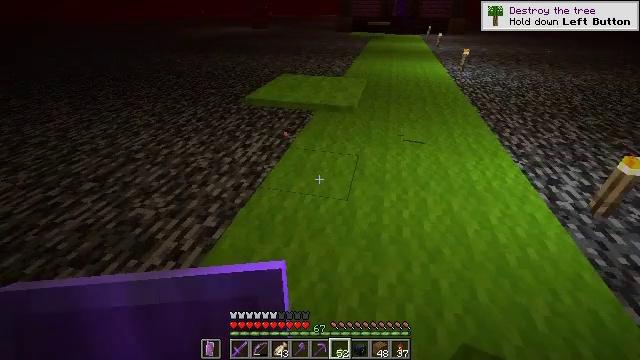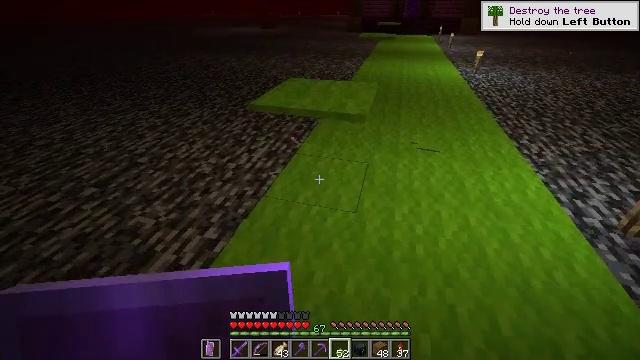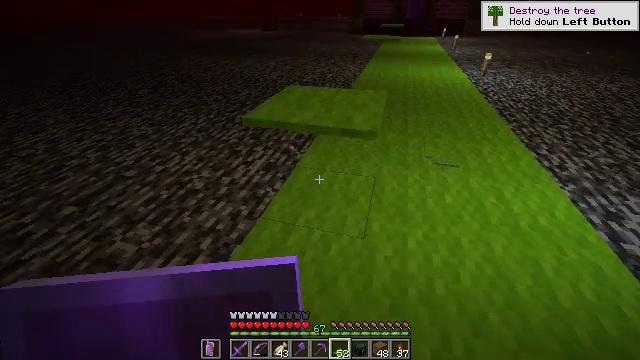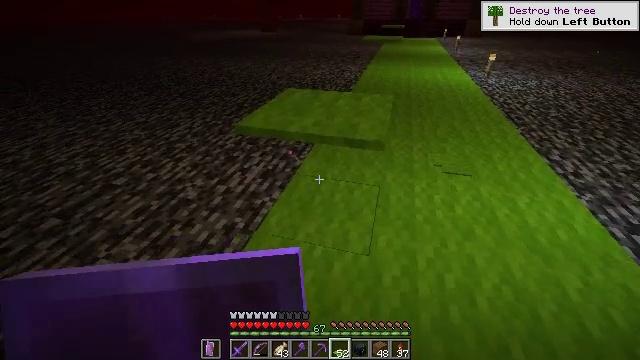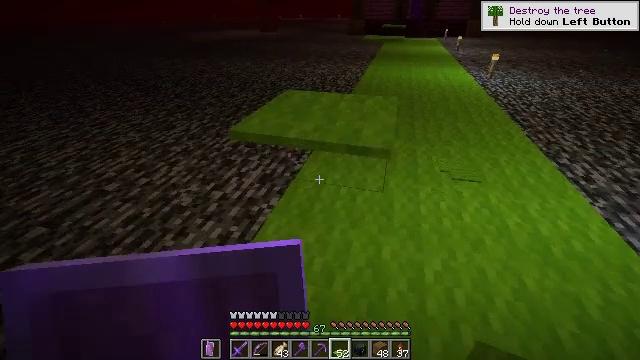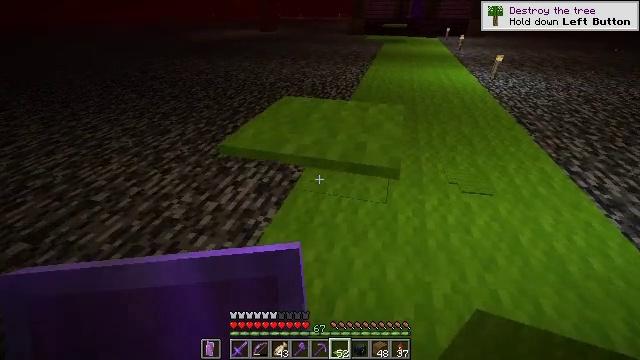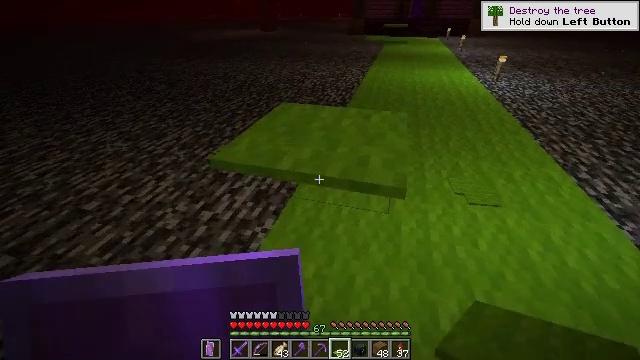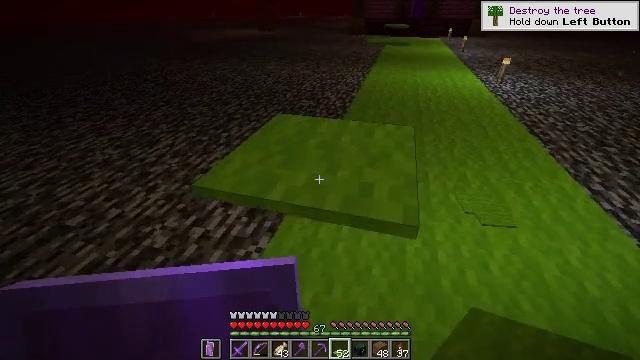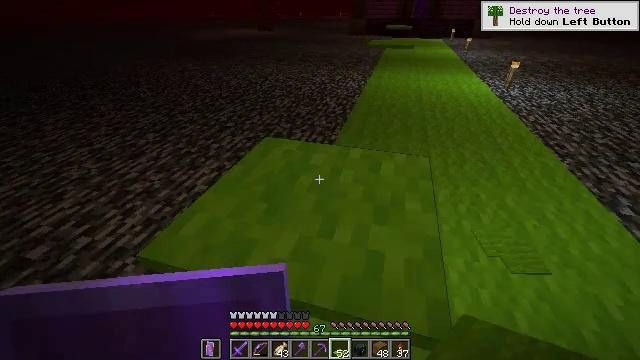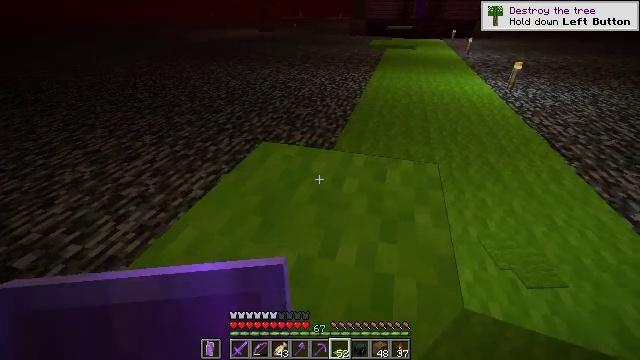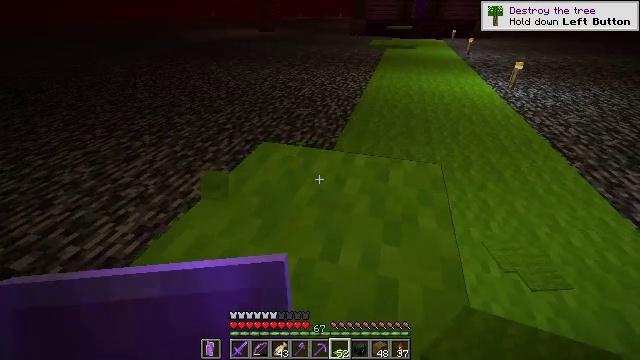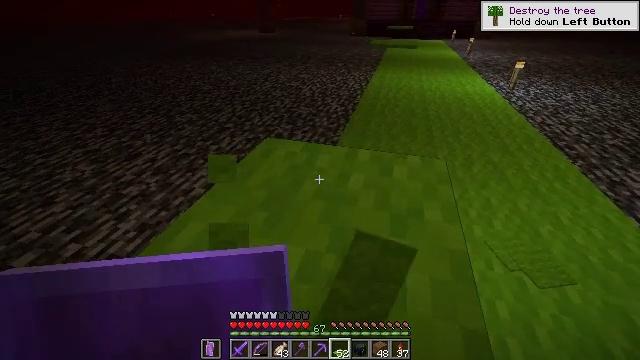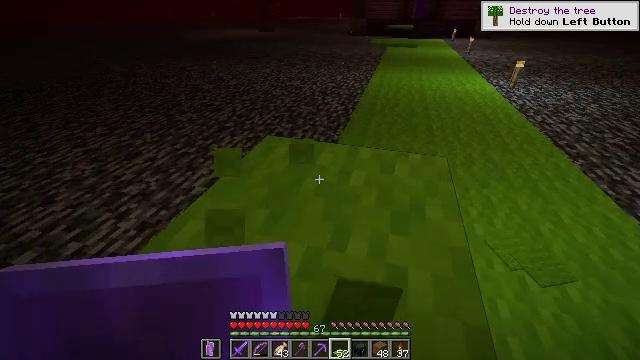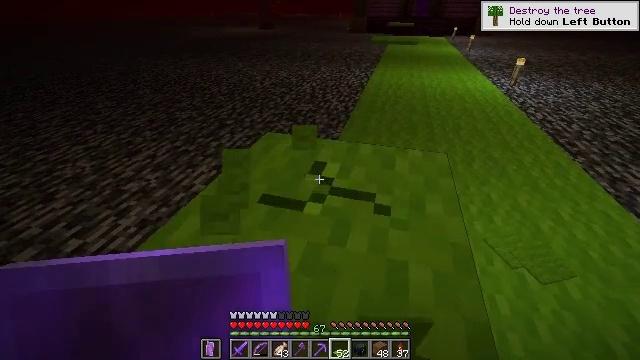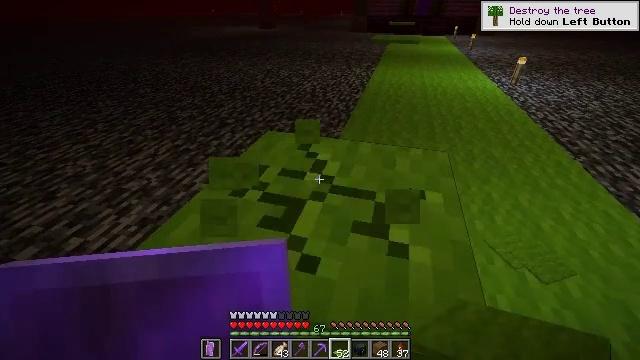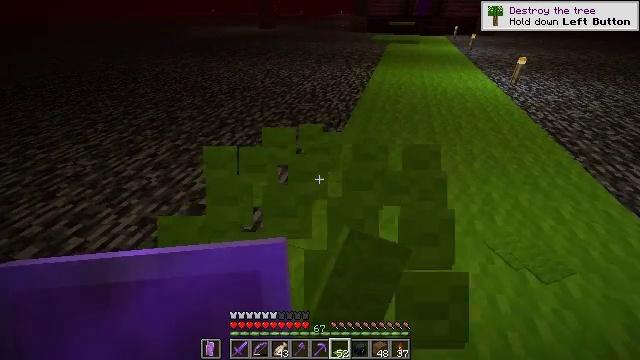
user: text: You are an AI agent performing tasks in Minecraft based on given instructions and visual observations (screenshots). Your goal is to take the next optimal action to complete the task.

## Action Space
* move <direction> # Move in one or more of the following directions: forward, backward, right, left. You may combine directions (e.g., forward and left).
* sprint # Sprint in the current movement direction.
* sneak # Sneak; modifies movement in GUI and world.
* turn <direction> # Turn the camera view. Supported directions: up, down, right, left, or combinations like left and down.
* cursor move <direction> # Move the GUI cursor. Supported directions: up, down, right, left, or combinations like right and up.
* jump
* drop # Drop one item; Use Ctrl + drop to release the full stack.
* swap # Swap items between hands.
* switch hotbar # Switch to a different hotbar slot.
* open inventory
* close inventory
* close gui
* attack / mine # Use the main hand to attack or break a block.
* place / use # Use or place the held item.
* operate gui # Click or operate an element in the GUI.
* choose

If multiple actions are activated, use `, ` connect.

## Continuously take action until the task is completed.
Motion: motion action
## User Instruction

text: Mine the lime carpet.
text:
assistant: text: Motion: move forward, turn left
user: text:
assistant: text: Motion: move forward
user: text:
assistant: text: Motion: move forward
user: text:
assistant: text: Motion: move forward
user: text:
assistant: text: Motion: move forward
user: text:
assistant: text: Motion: move forward
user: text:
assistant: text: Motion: move forward
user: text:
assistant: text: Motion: move forward
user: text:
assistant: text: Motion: no_op
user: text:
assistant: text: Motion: attack / mine
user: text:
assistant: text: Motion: attack / mine
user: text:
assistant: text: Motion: attack / mine
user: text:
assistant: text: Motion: attack / mine
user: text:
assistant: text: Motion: attack / mine
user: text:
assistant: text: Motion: attack / mine
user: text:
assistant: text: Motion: attack / mine
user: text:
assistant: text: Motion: attack / mine
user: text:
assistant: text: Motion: attack / mine
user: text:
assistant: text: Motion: no_op
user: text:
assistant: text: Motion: no_op
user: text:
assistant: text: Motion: no_op
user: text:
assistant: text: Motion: no_op
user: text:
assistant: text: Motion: no_op
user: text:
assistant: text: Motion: move right
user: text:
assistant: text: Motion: move right
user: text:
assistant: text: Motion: move right
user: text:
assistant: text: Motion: move right
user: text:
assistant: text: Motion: move right
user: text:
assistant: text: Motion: move forward and move right, turn left and down
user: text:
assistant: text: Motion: move forward and move right, turn left and down